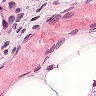
Metastatic tissue present: yes